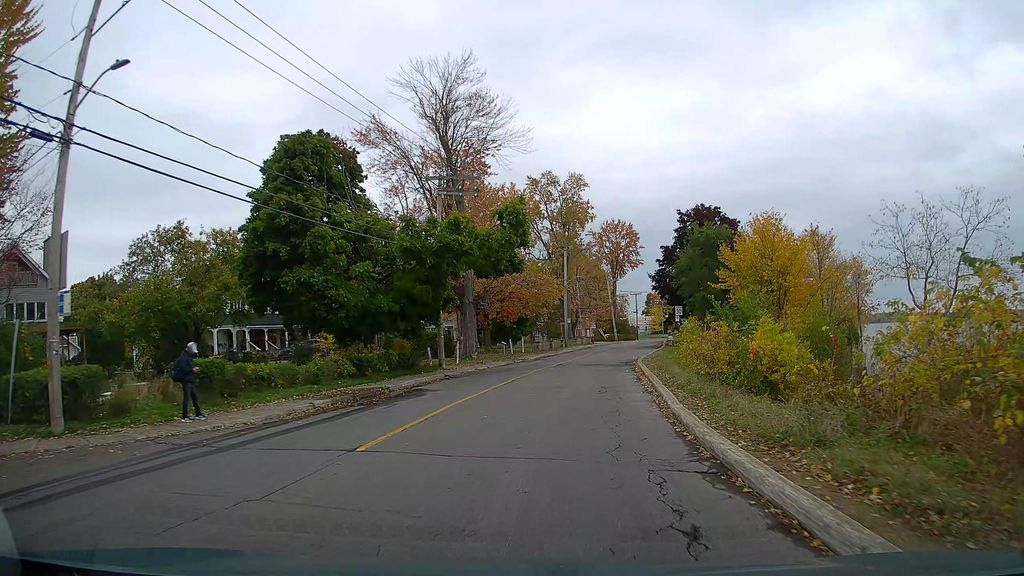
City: montreal